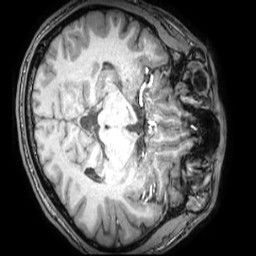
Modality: T1w
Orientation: axial
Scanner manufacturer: philips
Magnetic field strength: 3 T
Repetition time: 0.008 s
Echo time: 0.0035 s